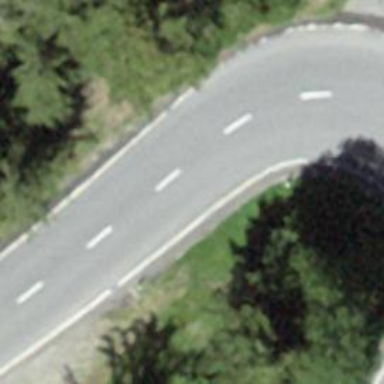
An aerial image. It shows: Tertiary road with asphalt surface.